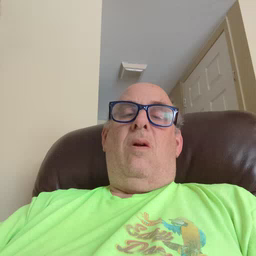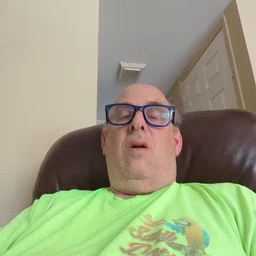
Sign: cut